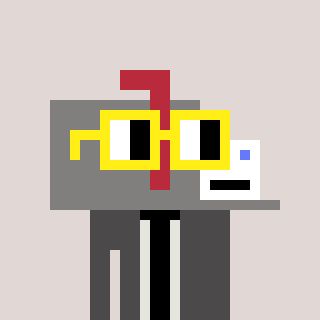
a pixel art character with square yellow glasses, a mailbox-shaped head and a grayscale-colored body on a warm background